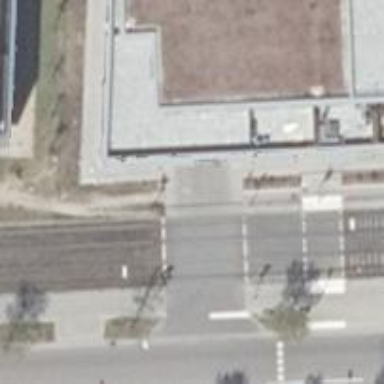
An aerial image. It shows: Tram level railway crossing with traffic signals.